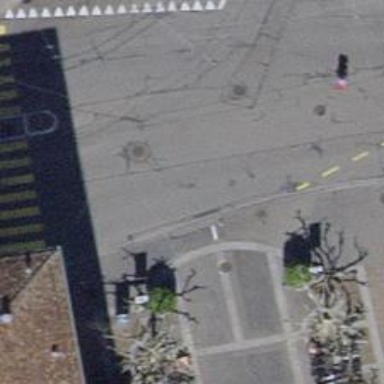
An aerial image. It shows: Pedestrian path with asphalt surface.